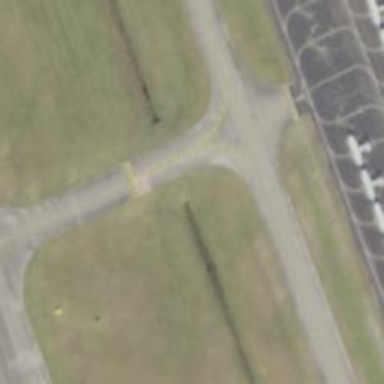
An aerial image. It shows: Image of taxiway at airport.